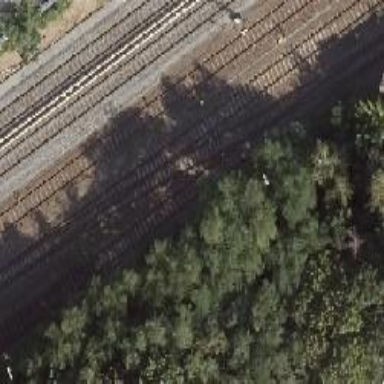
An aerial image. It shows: Historic railway yard.